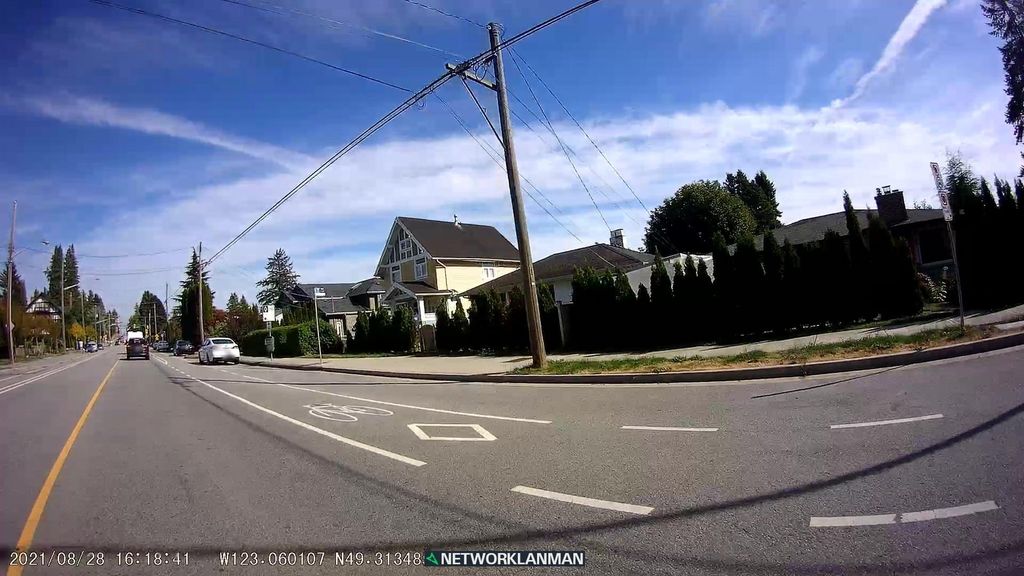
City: vancouver